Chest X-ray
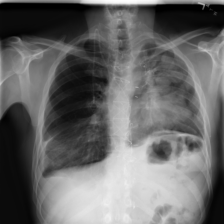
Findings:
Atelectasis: negative
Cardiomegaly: negative
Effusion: positive
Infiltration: negative
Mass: positive
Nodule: positive
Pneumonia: negative
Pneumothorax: negative
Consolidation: negative
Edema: negative
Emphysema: negative
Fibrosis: negative
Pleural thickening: positive
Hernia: negative